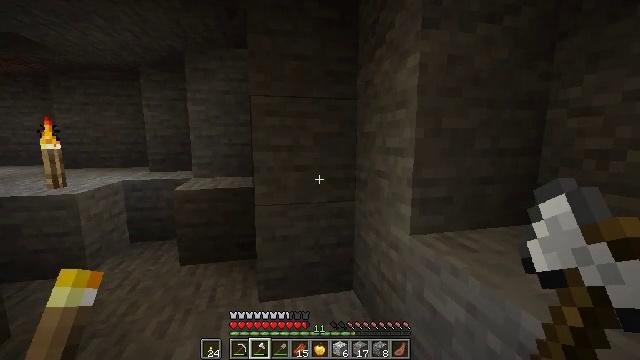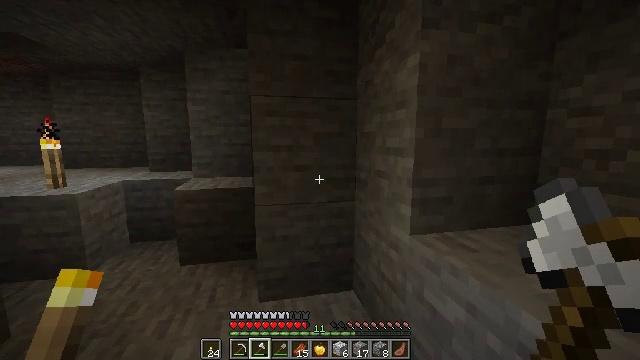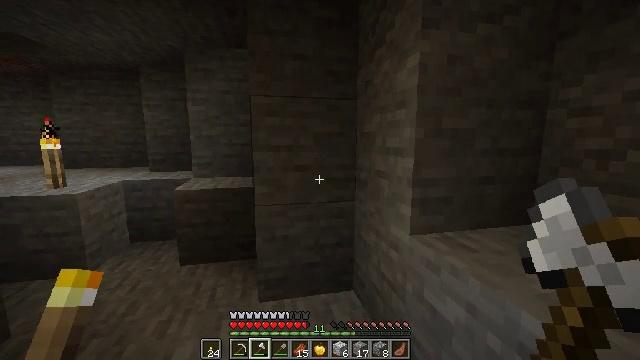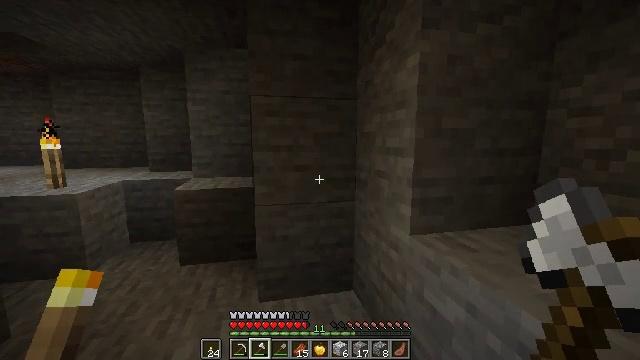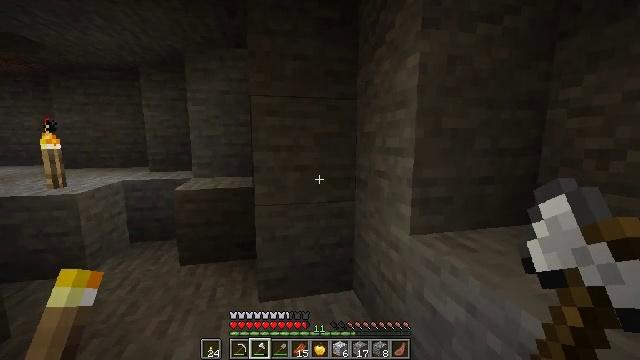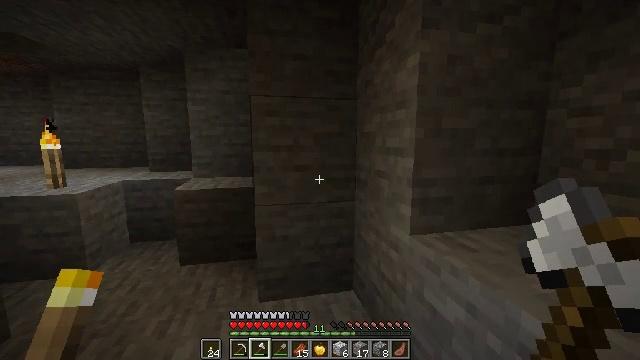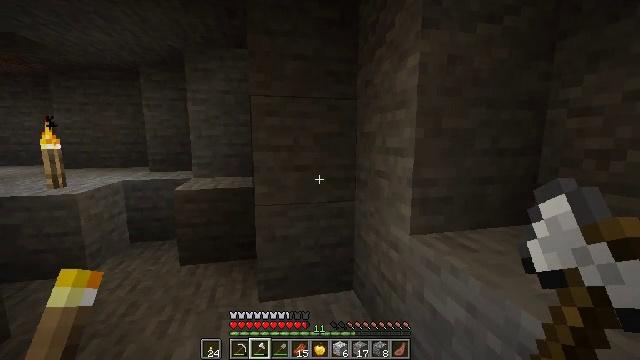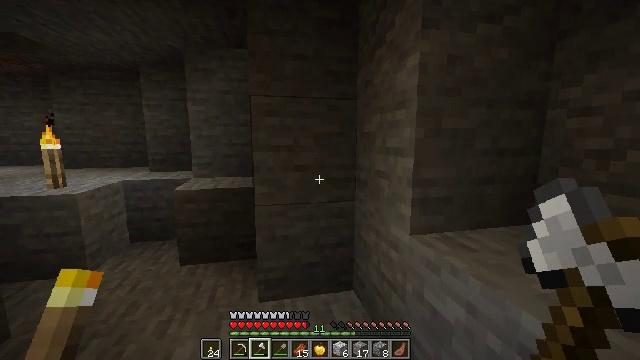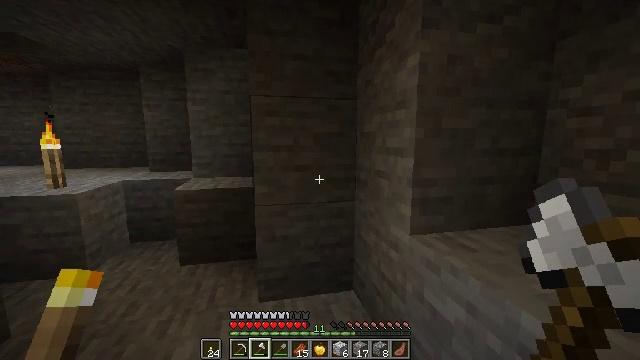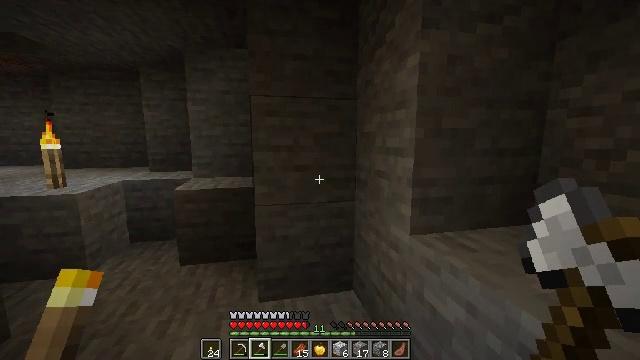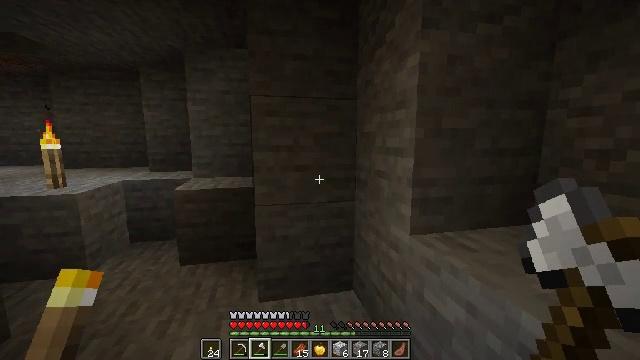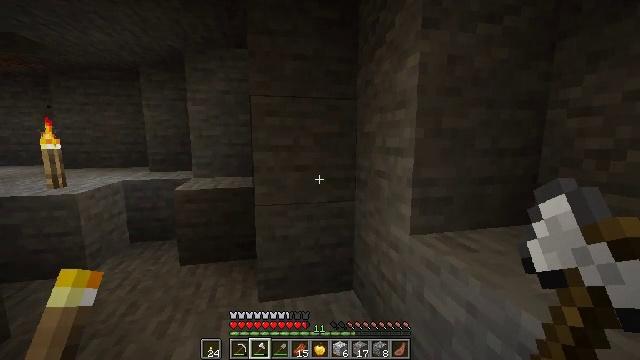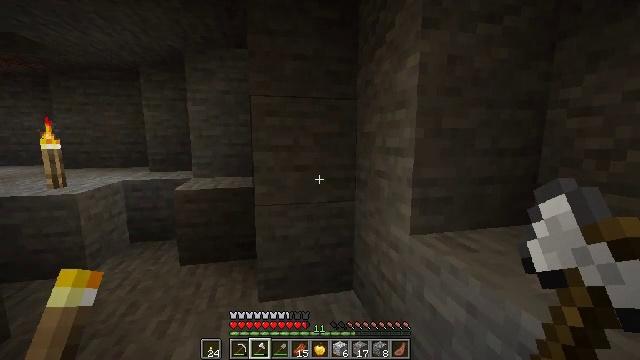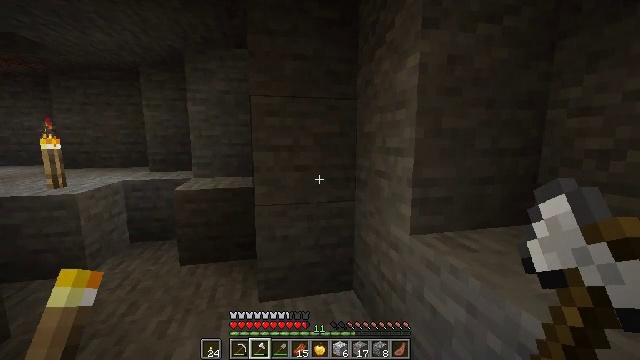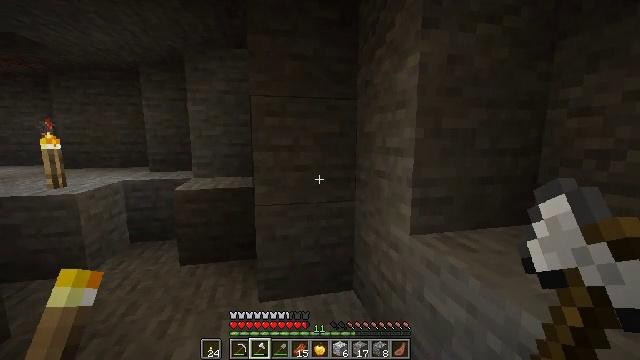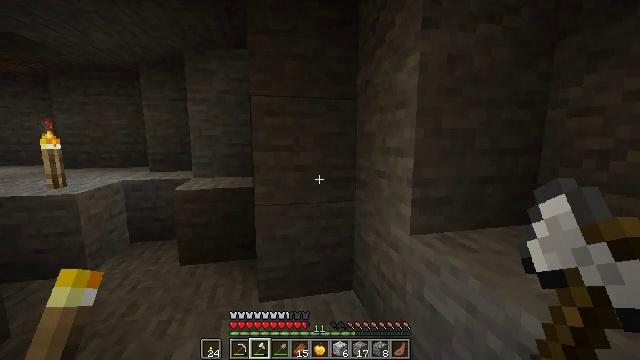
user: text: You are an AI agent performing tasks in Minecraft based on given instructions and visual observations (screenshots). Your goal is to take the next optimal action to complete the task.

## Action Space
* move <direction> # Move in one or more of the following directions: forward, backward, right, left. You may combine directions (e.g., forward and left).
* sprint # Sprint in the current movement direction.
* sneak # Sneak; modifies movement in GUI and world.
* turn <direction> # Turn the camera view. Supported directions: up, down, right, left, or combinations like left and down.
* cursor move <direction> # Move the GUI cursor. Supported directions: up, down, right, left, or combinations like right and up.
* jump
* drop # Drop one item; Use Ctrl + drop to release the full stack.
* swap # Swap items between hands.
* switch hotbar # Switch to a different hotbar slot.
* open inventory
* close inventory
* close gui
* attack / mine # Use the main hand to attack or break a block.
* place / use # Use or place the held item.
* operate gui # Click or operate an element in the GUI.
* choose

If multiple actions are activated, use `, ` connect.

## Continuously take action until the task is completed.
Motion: motion action
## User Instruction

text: Stop mobs spawning by breaking the spawner.
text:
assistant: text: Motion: no_op
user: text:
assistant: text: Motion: no_op
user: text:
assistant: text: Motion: no_op
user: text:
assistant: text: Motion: no_op
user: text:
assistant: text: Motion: no_op
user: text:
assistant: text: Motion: no_op
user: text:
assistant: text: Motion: no_op
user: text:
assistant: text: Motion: no_op
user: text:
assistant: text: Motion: no_op
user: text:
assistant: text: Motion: no_op
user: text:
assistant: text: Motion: no_op
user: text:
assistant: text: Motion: no_op
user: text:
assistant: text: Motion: no_op
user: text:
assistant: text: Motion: no_op
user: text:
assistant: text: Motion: no_op
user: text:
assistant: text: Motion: no_op
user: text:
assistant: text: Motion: no_op
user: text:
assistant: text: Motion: no_op
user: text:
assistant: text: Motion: no_op
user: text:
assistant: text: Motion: no_op
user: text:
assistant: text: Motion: no_op
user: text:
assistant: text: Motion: no_op
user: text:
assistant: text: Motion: no_op
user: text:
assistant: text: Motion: no_op
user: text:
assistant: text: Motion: move right
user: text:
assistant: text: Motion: move right
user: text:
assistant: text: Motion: move right
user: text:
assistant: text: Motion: move right
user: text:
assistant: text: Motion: no_op
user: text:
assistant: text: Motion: no_op